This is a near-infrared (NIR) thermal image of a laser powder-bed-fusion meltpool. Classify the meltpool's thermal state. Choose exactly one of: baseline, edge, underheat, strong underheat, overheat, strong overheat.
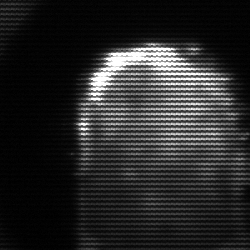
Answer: baseline